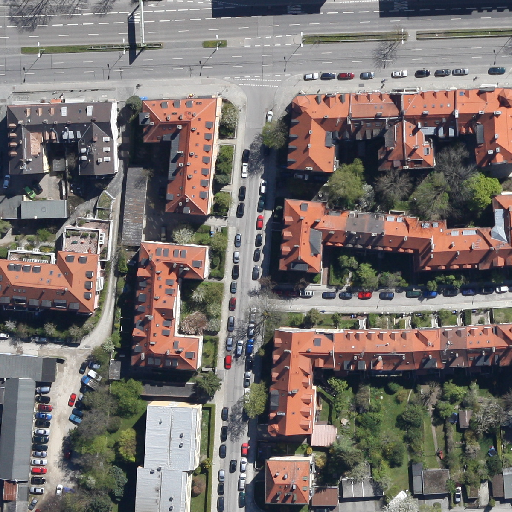
Referring expression: vehicle in the parking area